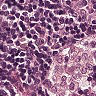
Metastatic tissue present: no